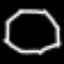
Label: octagon